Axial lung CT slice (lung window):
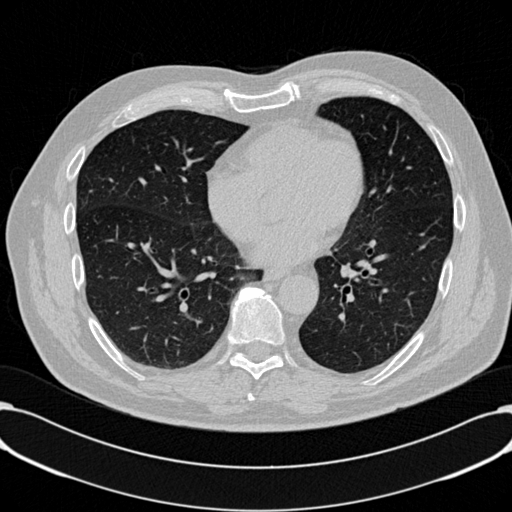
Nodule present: no